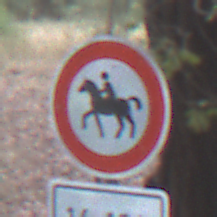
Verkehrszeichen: VerbotReiter
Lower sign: ZeitangabenOhneBeschraenkungAufWochentage1
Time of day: SunriseSunset
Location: Outdoor (Nature)
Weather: NotSpecified
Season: Autumn
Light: Natural